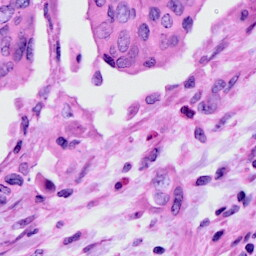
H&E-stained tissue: Cervix